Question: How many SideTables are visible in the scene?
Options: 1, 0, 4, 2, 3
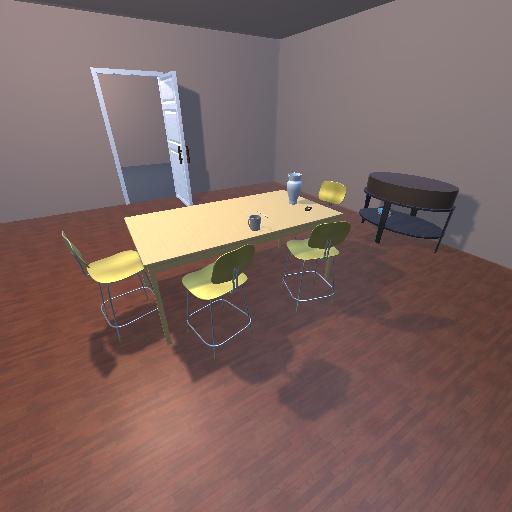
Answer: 1